Question: I'm storing basic CSS settings in a database so they can be configurable by a client using some sort of web form, then these can be echoed out within the 'style' tag and override any existing settings. Basic settings like font family, background color, font color etc.

Rather than setting a column name for every css selector, I have decided to store settings like shown above as this would be easier to update and maintain.
I am trying to echo the "style_name" followed by "{", then every "style_value" then a closing tag "}". I'm nearly there, but I'm trying to figure out how to know when all style values associated with the style name have been echoed, then echo a closing tag, rather than after every value.
'''
$sql = 'SELECT style_name, style_value FROM style ORDER BY style_name';
$results = $stmt->fetchAll(PDO::FETCH_OBJ);
$unique_css = array();
foreach ($results as $css) {
if (!in_array($css->style_name, $unique_css)) {
$unique_css[] = $css->style_name;
echo $css->style_name . " { " . $css->style_value;
} else {
echo $css->style_value;
}
echo '}';
}
'''
'''
body {
background: #CCC; }
font-family: 'Verdana', sans-serif; }
font-size: 40px; }
text-align:center;
}
h1 {
font-size: 50px;
}
h2 {
font-family: 'Arial', sans-serif;
}
'''
I understand that I could just echo every style name with value e.g.:
'''
body { value1 } body {value2}
'''
But I think that is just messy IMO. Help appreciated!
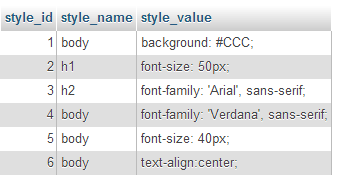
Answer: One of the best solutions is to use proper MySQL to group by the style names by using the 'GROUP_BY' keyword and concatenating the style value string with 'GROUP_CONCAT':
'''
SELECT style_name, GROUP_CONCAT(style_value SEPARATOR ' ') style_values FROM style GROUP BY style_name
'''
This will result in:
'''
STYLE_NAME STYLE_VALUES
body background: #CCC; font-family: 'Verdana', sans-serif; font-size: 40px; text-align: center;
h1 font-size: 50px;
h2 font-family: 'Arial', sans-serif;
'''
Example fiddle:
## DEMO
More information about GROUP_BY and GROUP_CONCAT: <URL>
After that you can put all styles together in a simple manner:
'''
foreach ($results as $css) {
echo $css->style_name . " { " . $css->style_values + " }";
}
'''